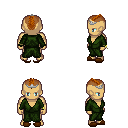
a pixel art fantasy rpg character, male body template, human, tanned skin, green robe, metal pants, brunette short mohawk hairstyle, silver tiara, bracelets, brown slippers, four views (front, back, left, right), 2x2 character sprite sheet, small pixel art, hard edges, no anti-aliasing